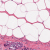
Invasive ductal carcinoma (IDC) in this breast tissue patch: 0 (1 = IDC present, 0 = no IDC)